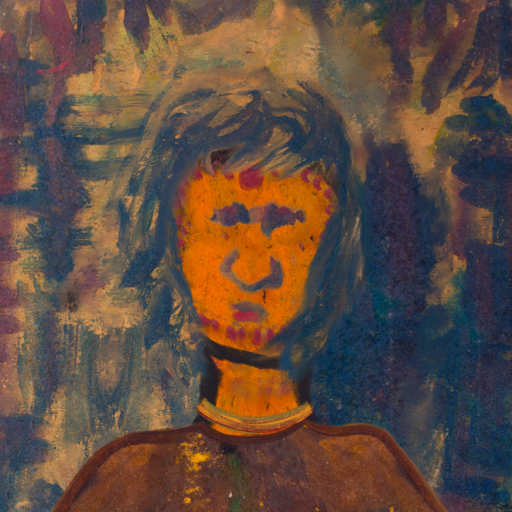
Background: InTheSun, Head And Neck Front: Doll, Face Front: In_The_Sun, Bust: Comrade, Hair Front: InTheSun, Head Accessory: Blank, Second Necklace: Blank, Necklace: Mother_And_Son_Son, Baby: Blank